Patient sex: M
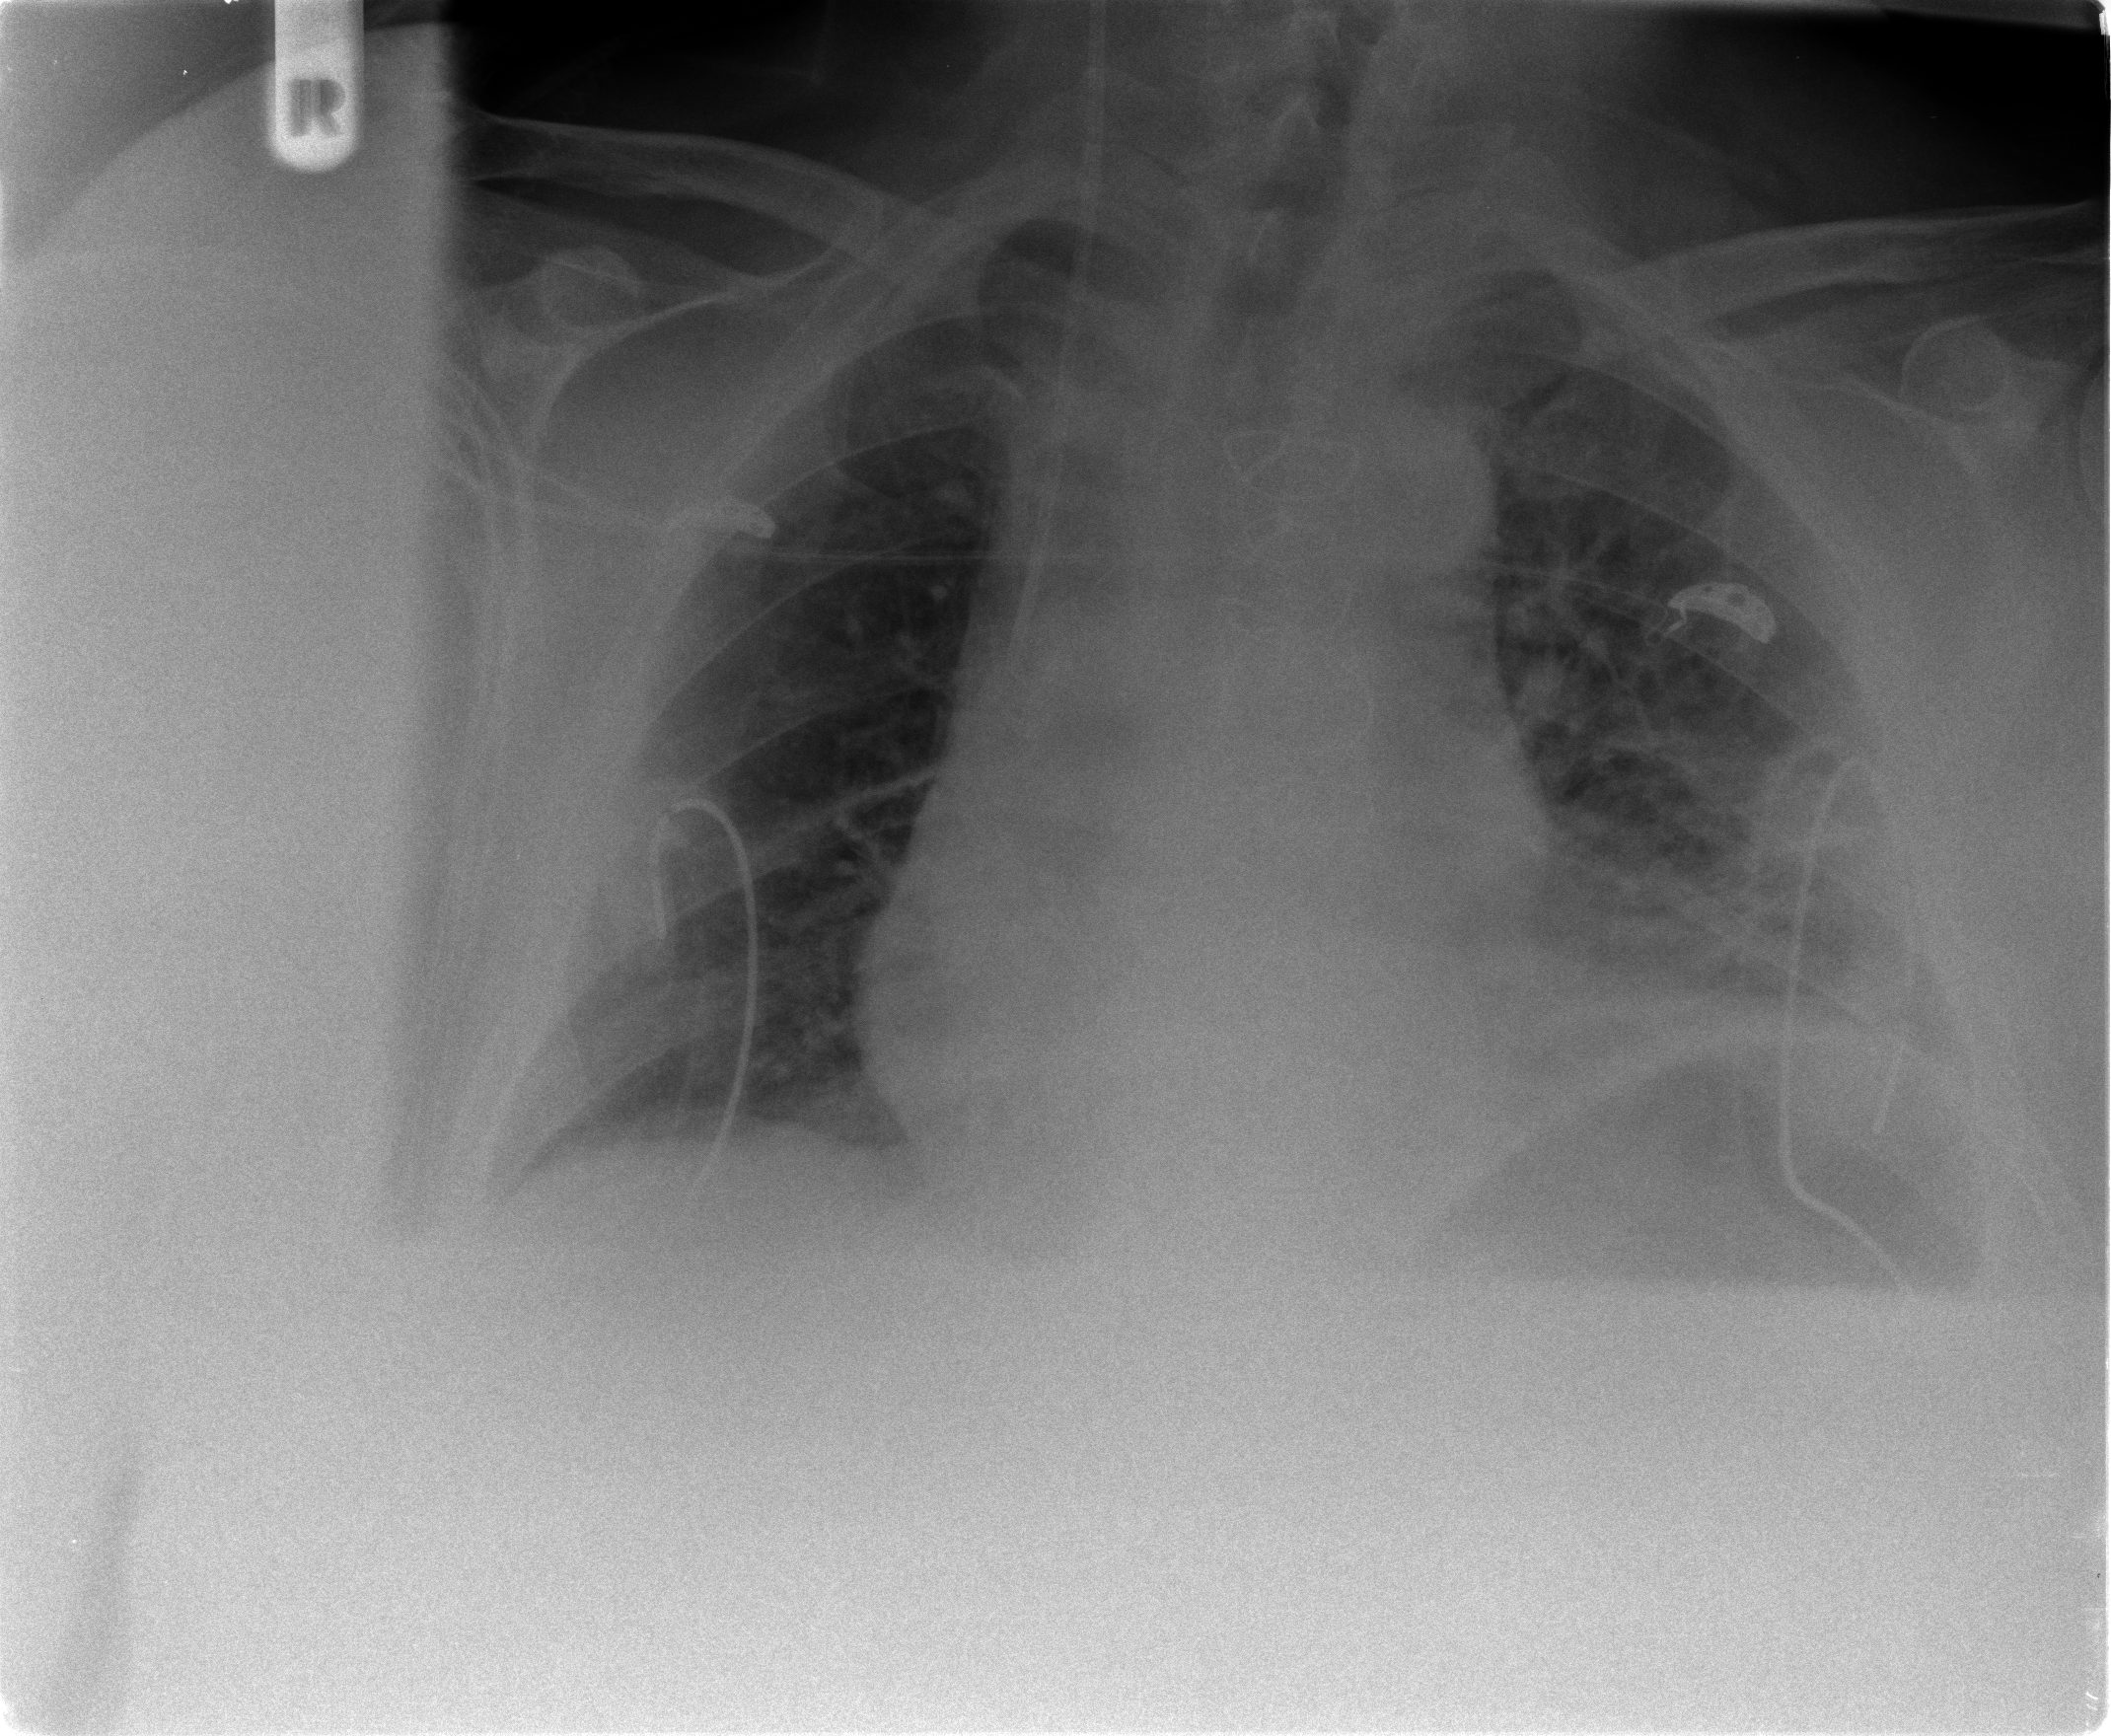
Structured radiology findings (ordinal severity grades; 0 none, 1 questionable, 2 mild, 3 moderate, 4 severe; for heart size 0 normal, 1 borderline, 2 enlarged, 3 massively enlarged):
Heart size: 2
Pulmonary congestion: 1
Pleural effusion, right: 0
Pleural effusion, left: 0
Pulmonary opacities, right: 0
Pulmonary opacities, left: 0
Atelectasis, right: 0
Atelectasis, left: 2